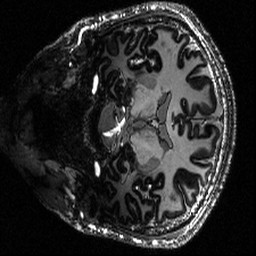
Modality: MP2RAGE
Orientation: coronal
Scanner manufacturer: siemens
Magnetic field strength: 6.98 T
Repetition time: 4.75 s
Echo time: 0.00277 s